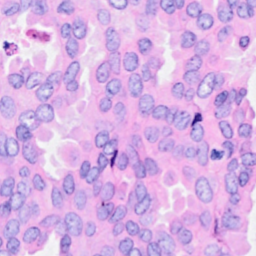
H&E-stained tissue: Breast